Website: macys
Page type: cart
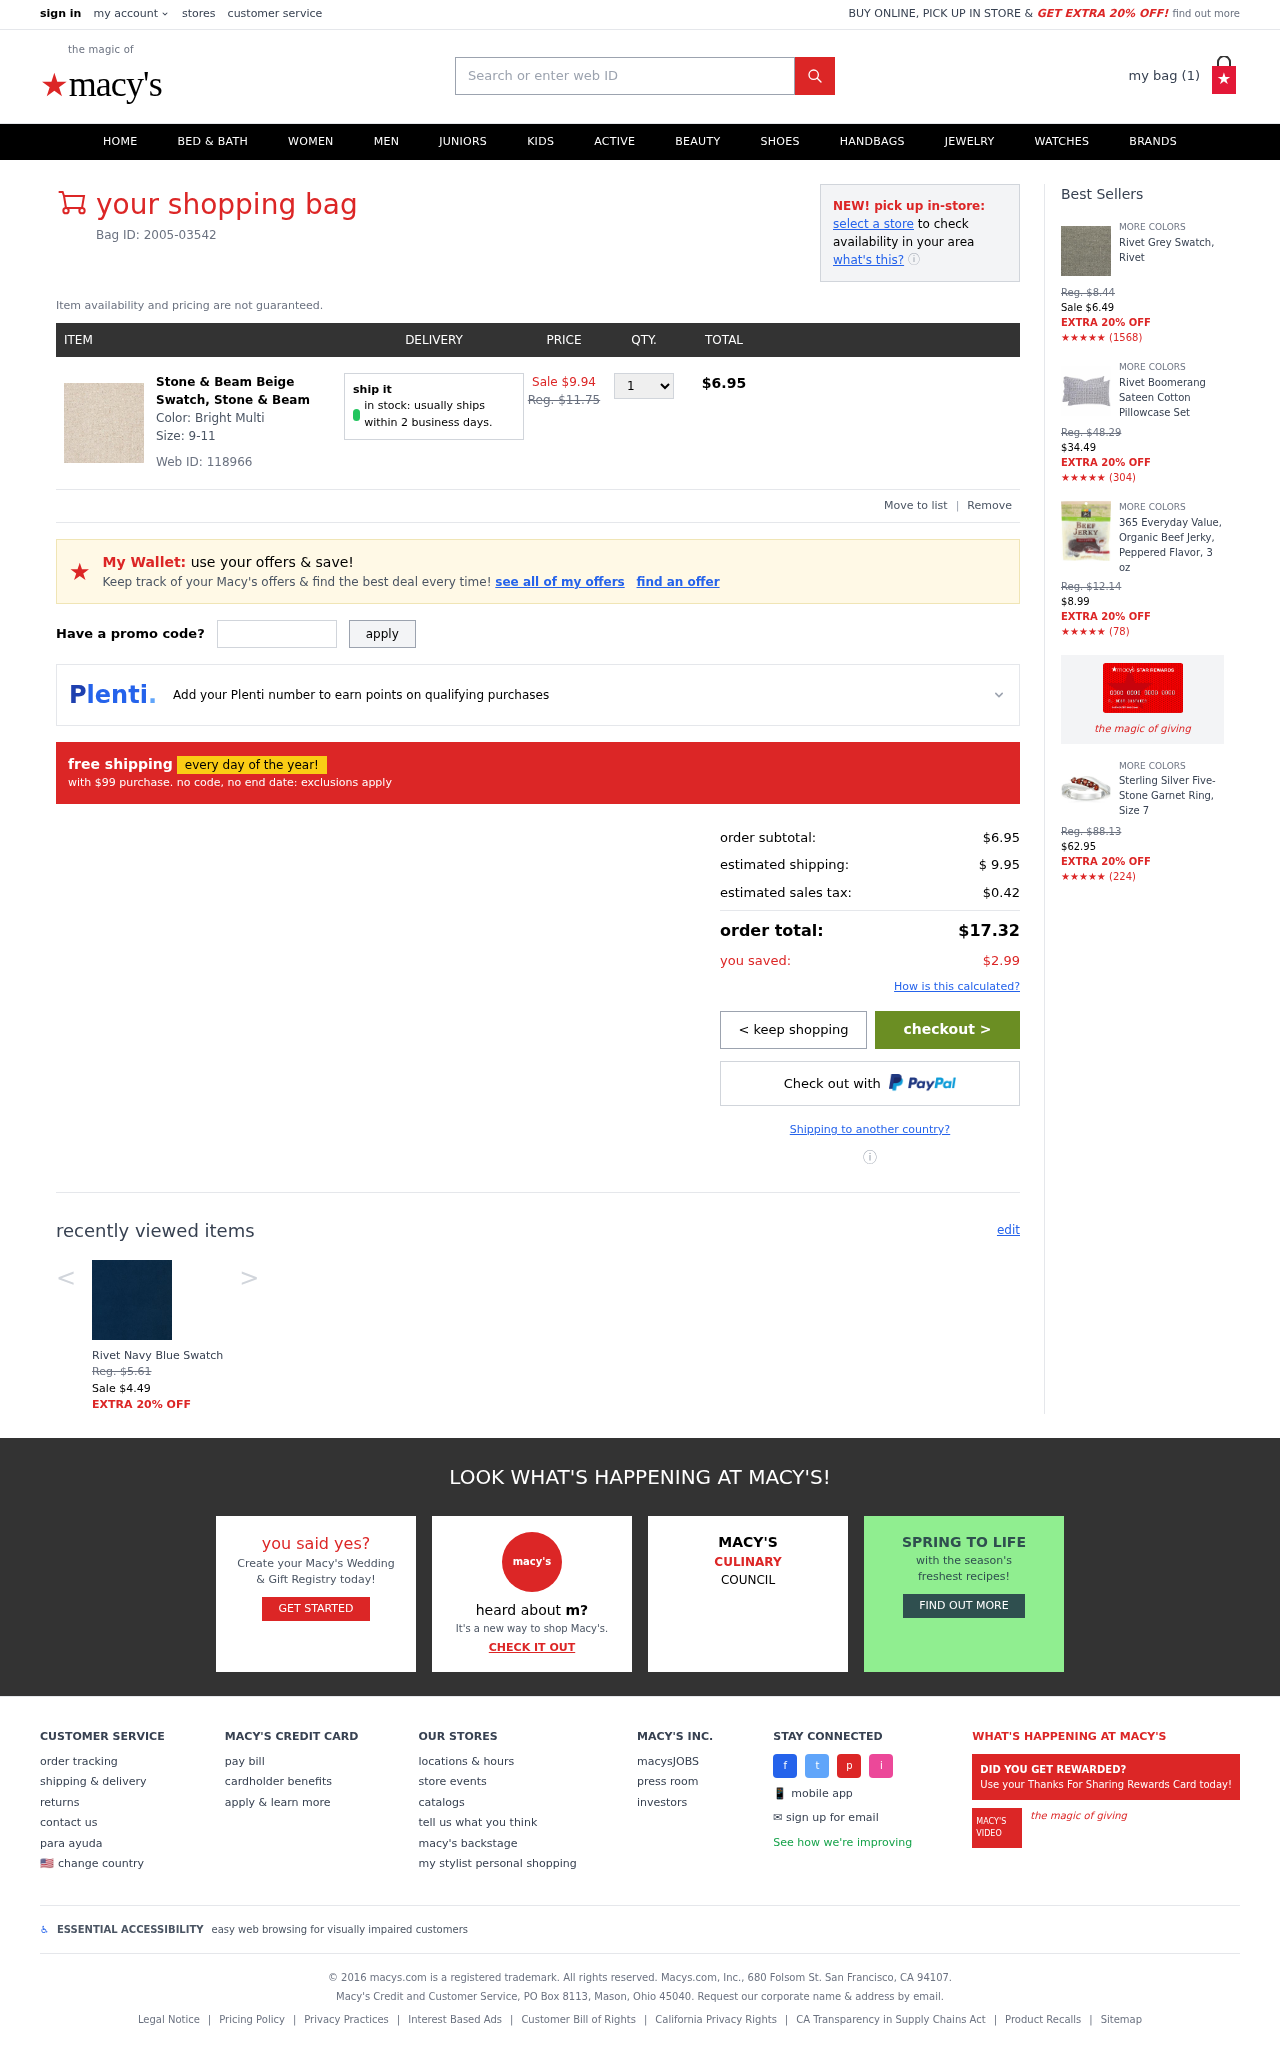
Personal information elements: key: PII_PROMO_CODE
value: SPRING66
Product elements: key: PRODUCT1_NAME
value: Stone & Beam Beige Swatch, Stone & Beam
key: PRODUCT1_PRICE
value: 6.95
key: PRODUCT1_QUANTITY
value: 1
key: PRODUCT2_NAME
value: Rivet Navy Blue Swatch
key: PRODUCT2_PRICE
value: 4.49
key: PRODUCT3_NAME
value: Rivet Grey Swatch, Rivet
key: PRODUCT3_NUM_RATINGS
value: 1568
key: PRODUCT3_PRICE
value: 6.49
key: PRODUCT4_NAME
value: Rivet Boomerang Sateen Cotton Pillowcase Set
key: PRODUCT4_NUM_RATINGS
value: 304
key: PRODUCT4_PRICE
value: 34.49
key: PRODUCT5_NAME
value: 365 Everyday Value, Organic Beef Jerky, Peppered Flavor, 3 oz
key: PRODUCT5_NUM_RATINGS
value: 78
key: PRODUCT5_PRICE
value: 8.99
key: PRODUCT6_NAME
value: Sterling Silver Five-Stone Garnet Ring, Size 7
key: PRODUCT6_NUM_RATINGS
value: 224
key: PRODUCT6_PRICE
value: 62.95
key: PRODUCT1_ORIGINAL_PRICE
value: Sale $9.94
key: PRODUCT1_TOTAL
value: $6.95
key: PRODUCT2_ORIGINAL_PRICE
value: Reg. $5.61
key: PRODUCT3_ORIGINAL_PRICE
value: Reg. $8.44
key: PRODUCT3_RATING
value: ★★★★★
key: PRODUCT4_ORIGINAL_PRICE
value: Reg. $48.29
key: PRODUCT4_RATING
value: ★★★★★
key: PRODUCT5_ORIGINAL_PRICE
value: Reg. $12.14
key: PRODUCT5_RATING
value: ★★★★★
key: PRODUCT6_ORIGINAL_PRICE
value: Reg. $88.13
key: PRODUCT6_RATING
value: ★★★★★
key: PRODUCT_WEB_ID
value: Web ID: 118966
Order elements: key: ORDER_NUM_ITEMS
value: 1
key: ORDER_BAG_ID
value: Bag ID: 2005-03542
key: ORDER_SUBTOTAL
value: $6.95
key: ORDER_SHIPPING_COST
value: $ 9.95
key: ORDER_TAX
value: $0.42
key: ORDER_TOTAL
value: $17.32
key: ORDER_SAVINGS
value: $2.99
Search elements: key: HEADER_SEARCH
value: Search or enter web ID